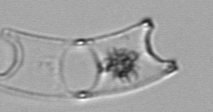
Label: Eucampia